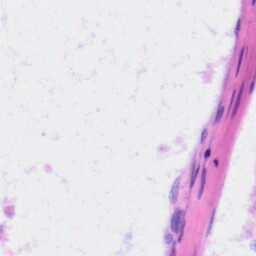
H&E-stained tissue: Liver